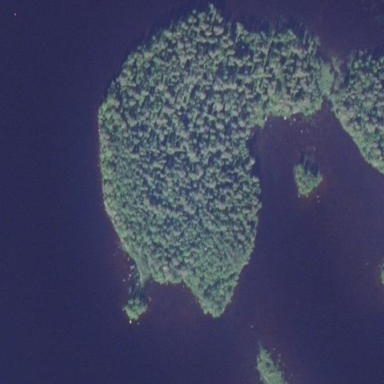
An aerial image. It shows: Islet covered with woodland.